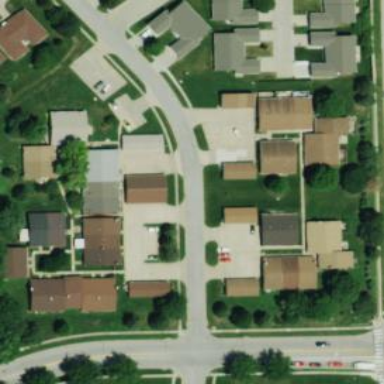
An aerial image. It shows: Residential road with sidewalk on the left.